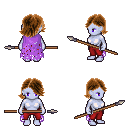
a pixel art fantasy rpg character, female body template, dark elf, purple skin, maroon tattered cape, red pants, brown swoop hairstyle, spear, four views (front, back, left, right), 2x2 character sprite sheet, small pixel art, hard edges, no anti-aliasing